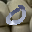
Label: 0